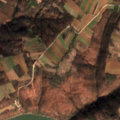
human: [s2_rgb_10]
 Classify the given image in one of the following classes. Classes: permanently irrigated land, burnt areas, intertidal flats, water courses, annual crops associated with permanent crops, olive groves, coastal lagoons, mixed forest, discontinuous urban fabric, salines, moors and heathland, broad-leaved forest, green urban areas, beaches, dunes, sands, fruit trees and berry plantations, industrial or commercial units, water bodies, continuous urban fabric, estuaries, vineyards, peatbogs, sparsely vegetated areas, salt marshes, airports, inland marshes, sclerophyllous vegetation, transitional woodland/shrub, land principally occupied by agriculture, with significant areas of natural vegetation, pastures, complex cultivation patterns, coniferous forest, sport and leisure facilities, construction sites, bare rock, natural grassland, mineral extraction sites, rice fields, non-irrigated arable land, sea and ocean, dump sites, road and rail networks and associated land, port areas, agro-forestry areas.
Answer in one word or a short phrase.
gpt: pastures, complex cultivation patterns, land principally occupied by agriculture, with significant areas of natural vegetation, broad-leaved forest, water courses